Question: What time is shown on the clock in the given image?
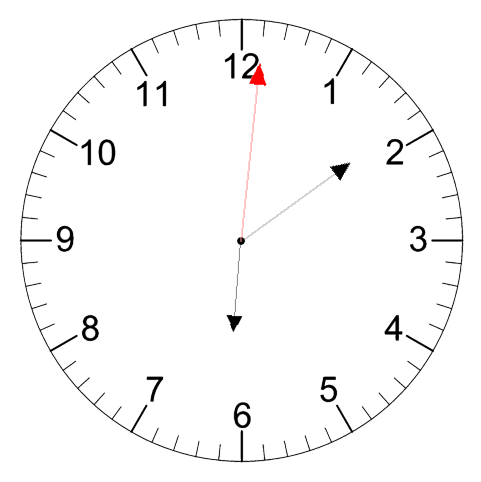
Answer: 06:09:01